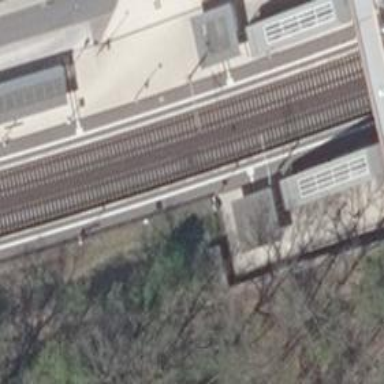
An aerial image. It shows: Close-up of railway platform edge.